Interaction volume radius: 5 \u00c5
Interaction volume height: 15 \u00c5
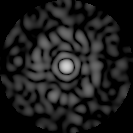
Disorder parameter: 0.8491